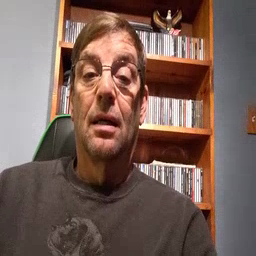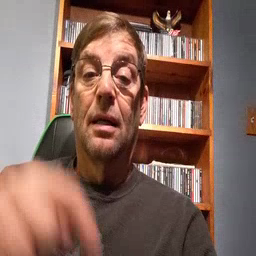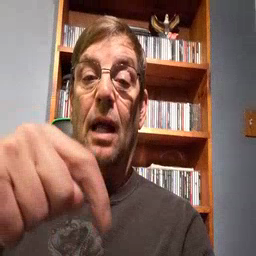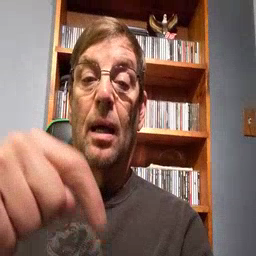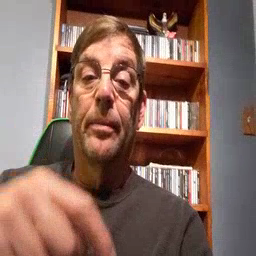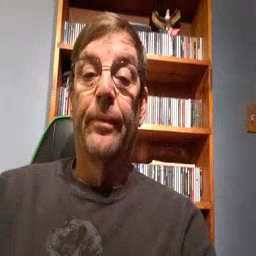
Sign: time